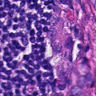
Metastatic tissue present: yes